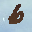
Label: 6